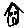
Label: house